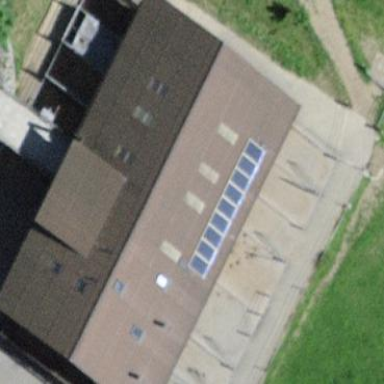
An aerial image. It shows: Farm building.